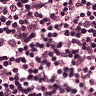
Metastatic tissue present: no